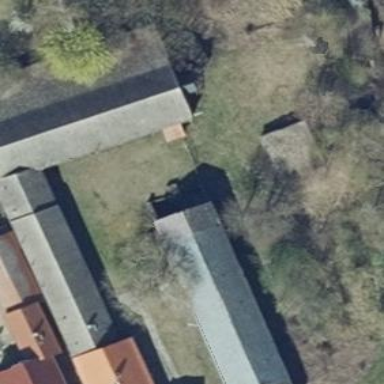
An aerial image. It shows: Building with gabled grey roof. The roof orientation is along the building.